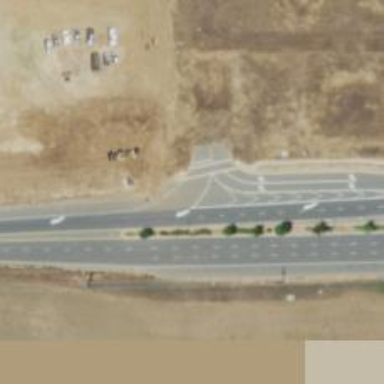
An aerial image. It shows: Secondary link road.